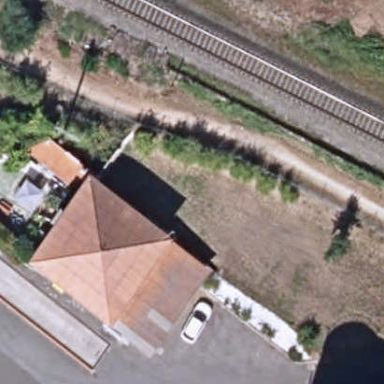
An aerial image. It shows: Simple house.